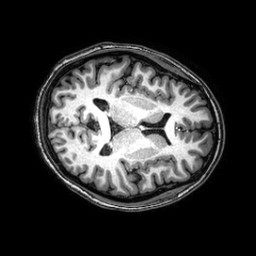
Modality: T1w
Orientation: axial
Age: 22
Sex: female